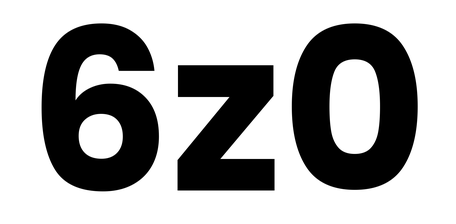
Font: Poppins-Bold